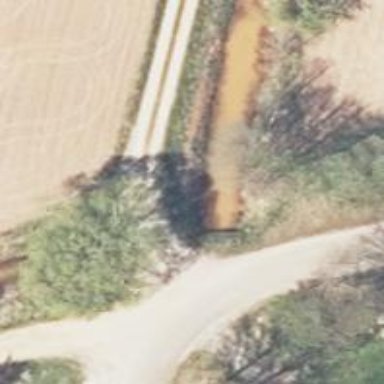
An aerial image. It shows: Culvert tunnel.